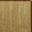
Piece: xx